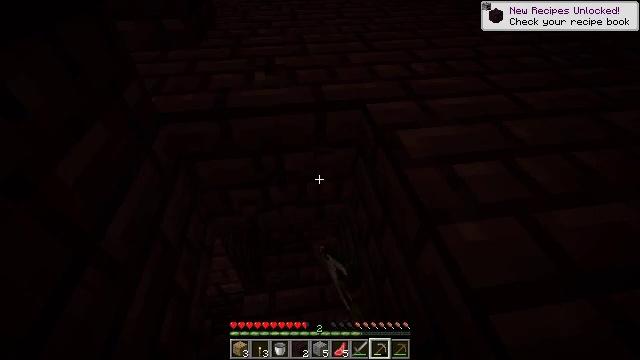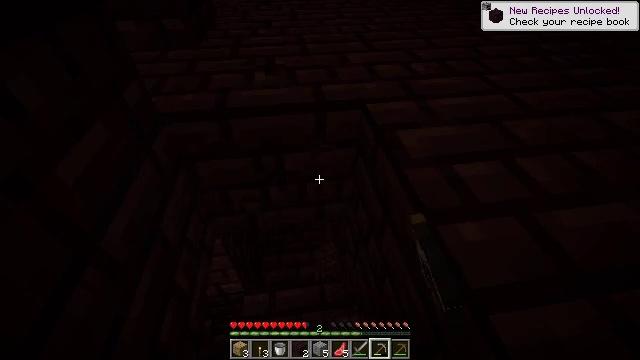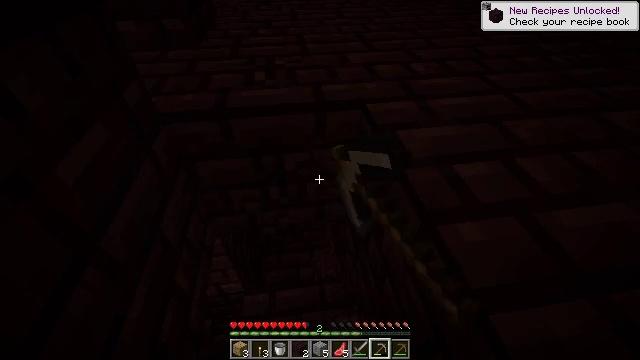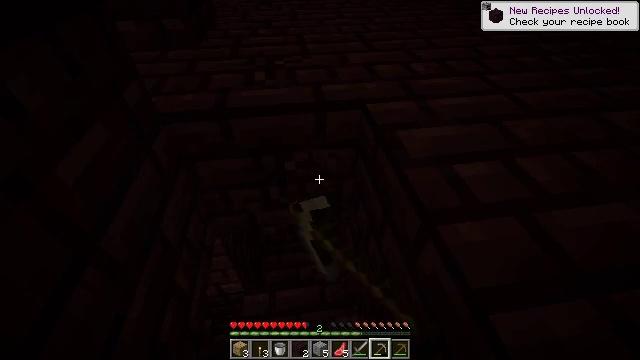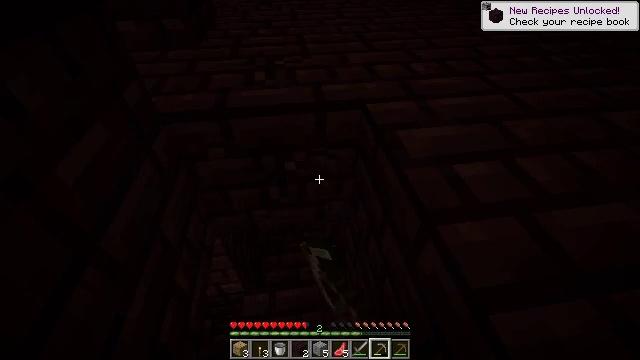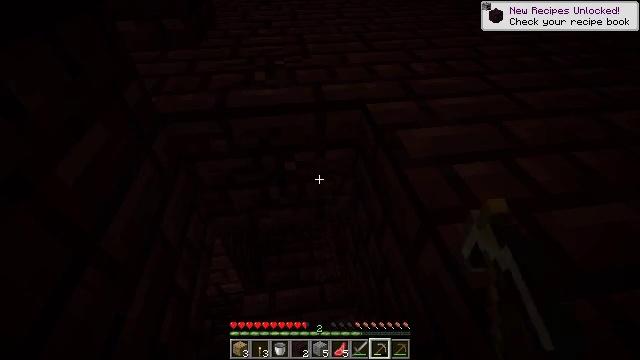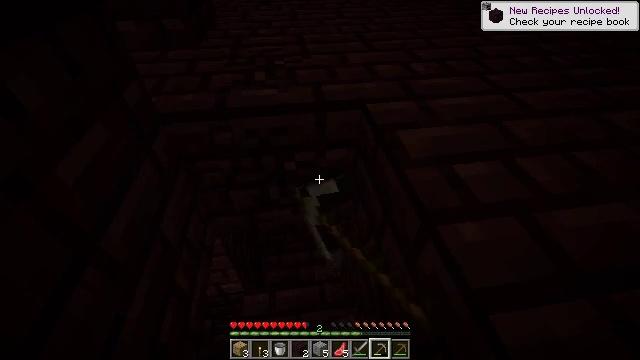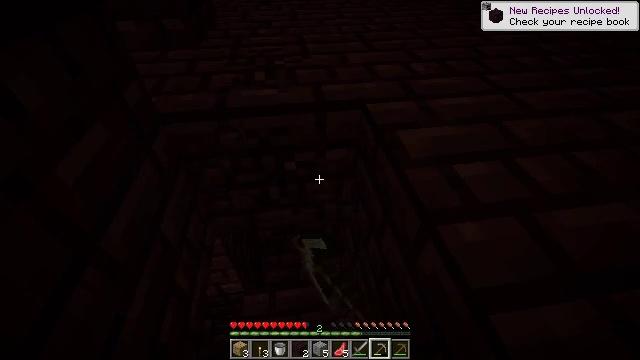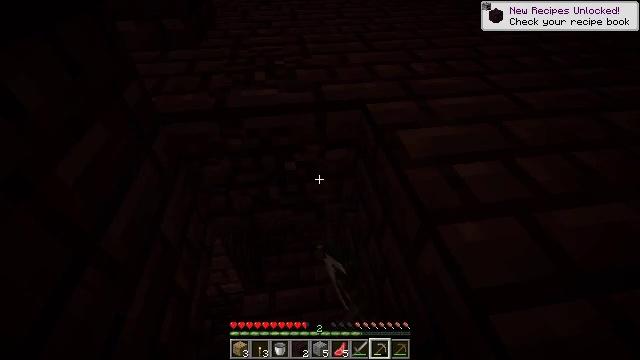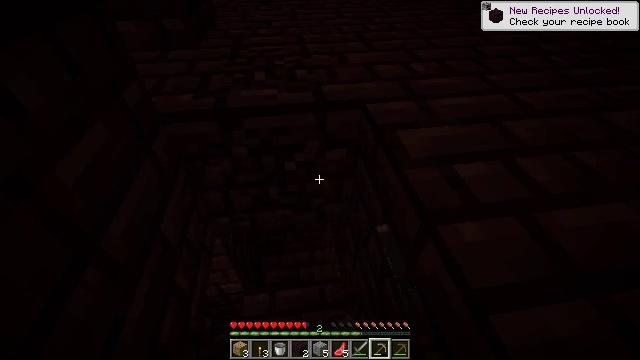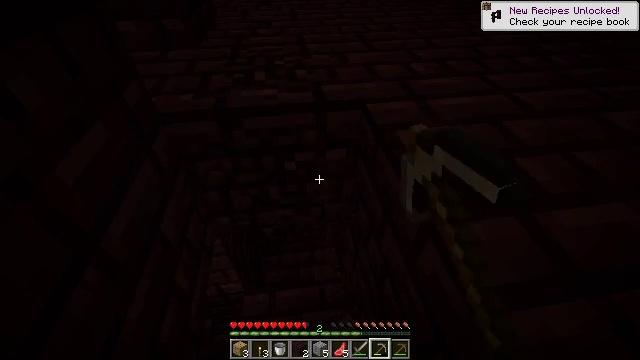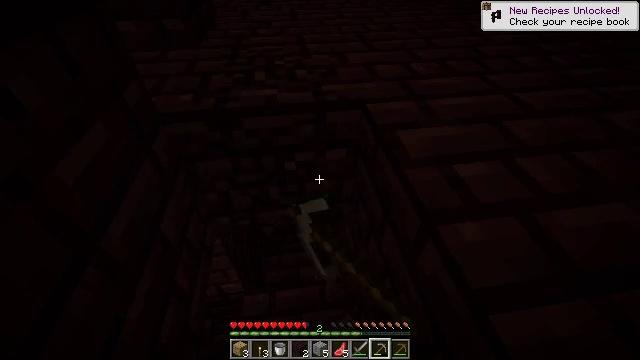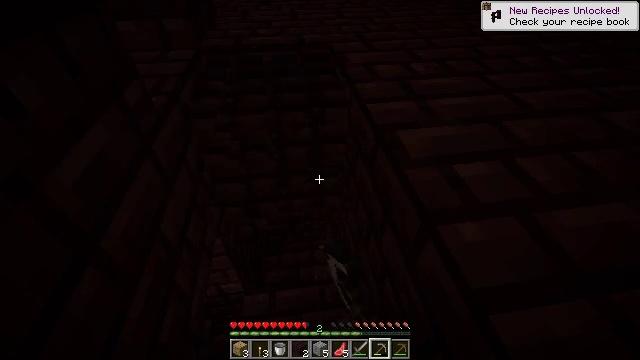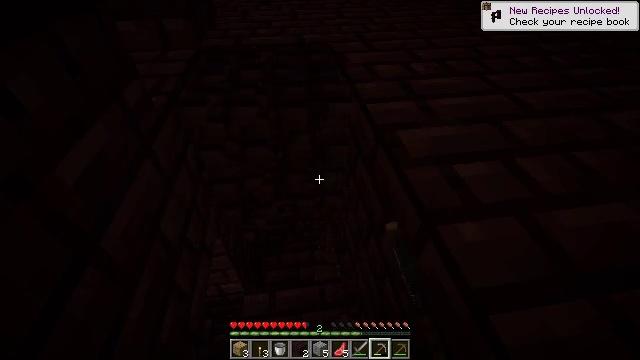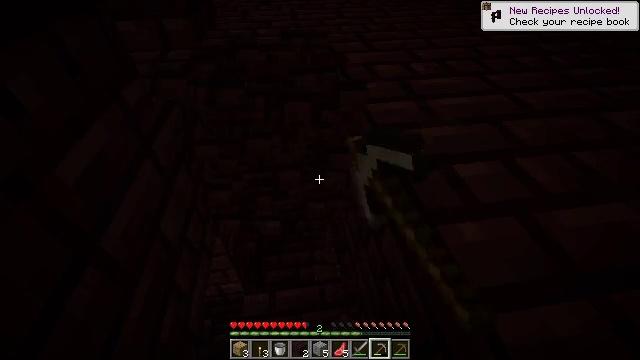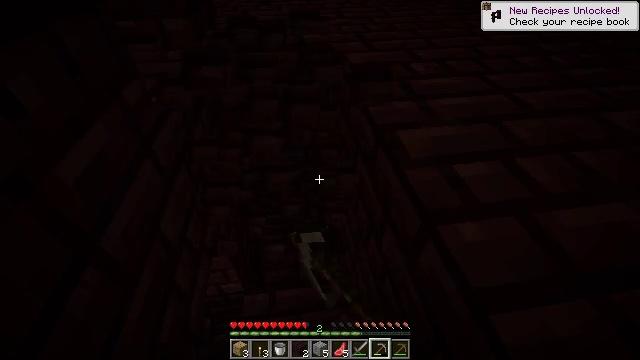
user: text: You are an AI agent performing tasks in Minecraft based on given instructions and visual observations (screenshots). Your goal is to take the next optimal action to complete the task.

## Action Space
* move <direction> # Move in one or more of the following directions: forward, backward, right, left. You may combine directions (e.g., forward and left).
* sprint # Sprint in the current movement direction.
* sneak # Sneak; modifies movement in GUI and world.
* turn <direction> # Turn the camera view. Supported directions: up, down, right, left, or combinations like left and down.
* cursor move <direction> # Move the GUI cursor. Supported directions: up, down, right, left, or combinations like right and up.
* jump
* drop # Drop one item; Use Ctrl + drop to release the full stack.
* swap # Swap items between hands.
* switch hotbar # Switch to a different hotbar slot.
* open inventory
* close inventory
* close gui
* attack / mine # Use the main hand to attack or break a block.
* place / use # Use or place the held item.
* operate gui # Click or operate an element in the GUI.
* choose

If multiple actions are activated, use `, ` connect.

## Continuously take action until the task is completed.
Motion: motion action
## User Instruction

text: Attack the nether bricks to collect them.
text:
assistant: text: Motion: attack / mine
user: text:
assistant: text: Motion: attack / mine
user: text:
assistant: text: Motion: attack / mine
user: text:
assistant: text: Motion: attack / mine
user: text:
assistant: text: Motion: attack / mine
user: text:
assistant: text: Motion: attack / mine
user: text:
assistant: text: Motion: attack / mine
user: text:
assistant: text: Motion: attack / mine
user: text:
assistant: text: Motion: attack / mine
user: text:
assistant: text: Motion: attack / mine
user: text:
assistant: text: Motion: attack / mine
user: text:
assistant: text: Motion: attack / mine
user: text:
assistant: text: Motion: attack / mine
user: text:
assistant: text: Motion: attack / mine
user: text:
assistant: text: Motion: attack / mine
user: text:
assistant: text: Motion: attack / mine
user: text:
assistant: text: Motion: attack / mine
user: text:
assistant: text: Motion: attack / mine
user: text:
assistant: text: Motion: attack / mine
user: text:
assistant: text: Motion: attack / mine
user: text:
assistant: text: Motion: move left, turn down
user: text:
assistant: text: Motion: move forward and move left, turn down
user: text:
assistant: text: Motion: move forward and move left, turn down
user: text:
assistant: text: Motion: move forward and move left, turn right and down
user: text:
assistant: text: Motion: move forward and move left, turn right and down
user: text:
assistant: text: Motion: move forward, turn right
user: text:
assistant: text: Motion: turn right
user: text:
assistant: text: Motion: turn right
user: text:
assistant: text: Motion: turn right
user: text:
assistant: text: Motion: turn right